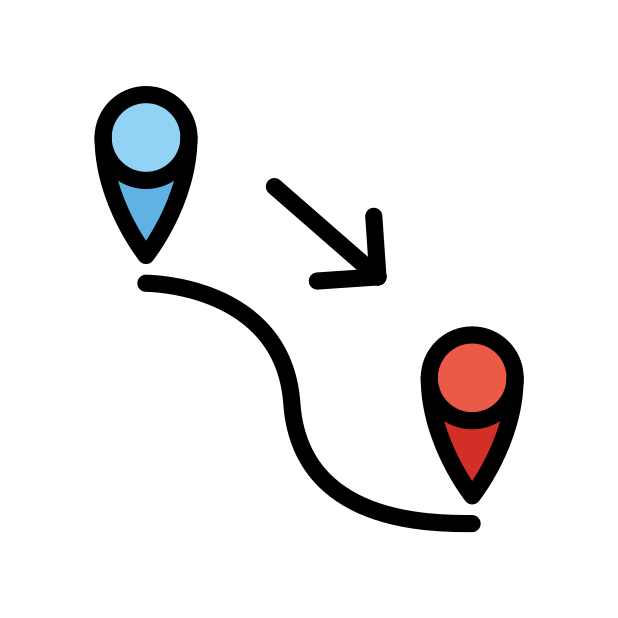
locomotion